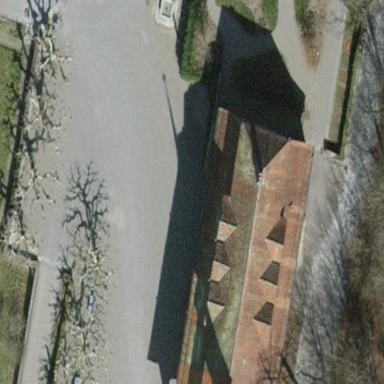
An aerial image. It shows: Chapel with tile roof.